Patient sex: M
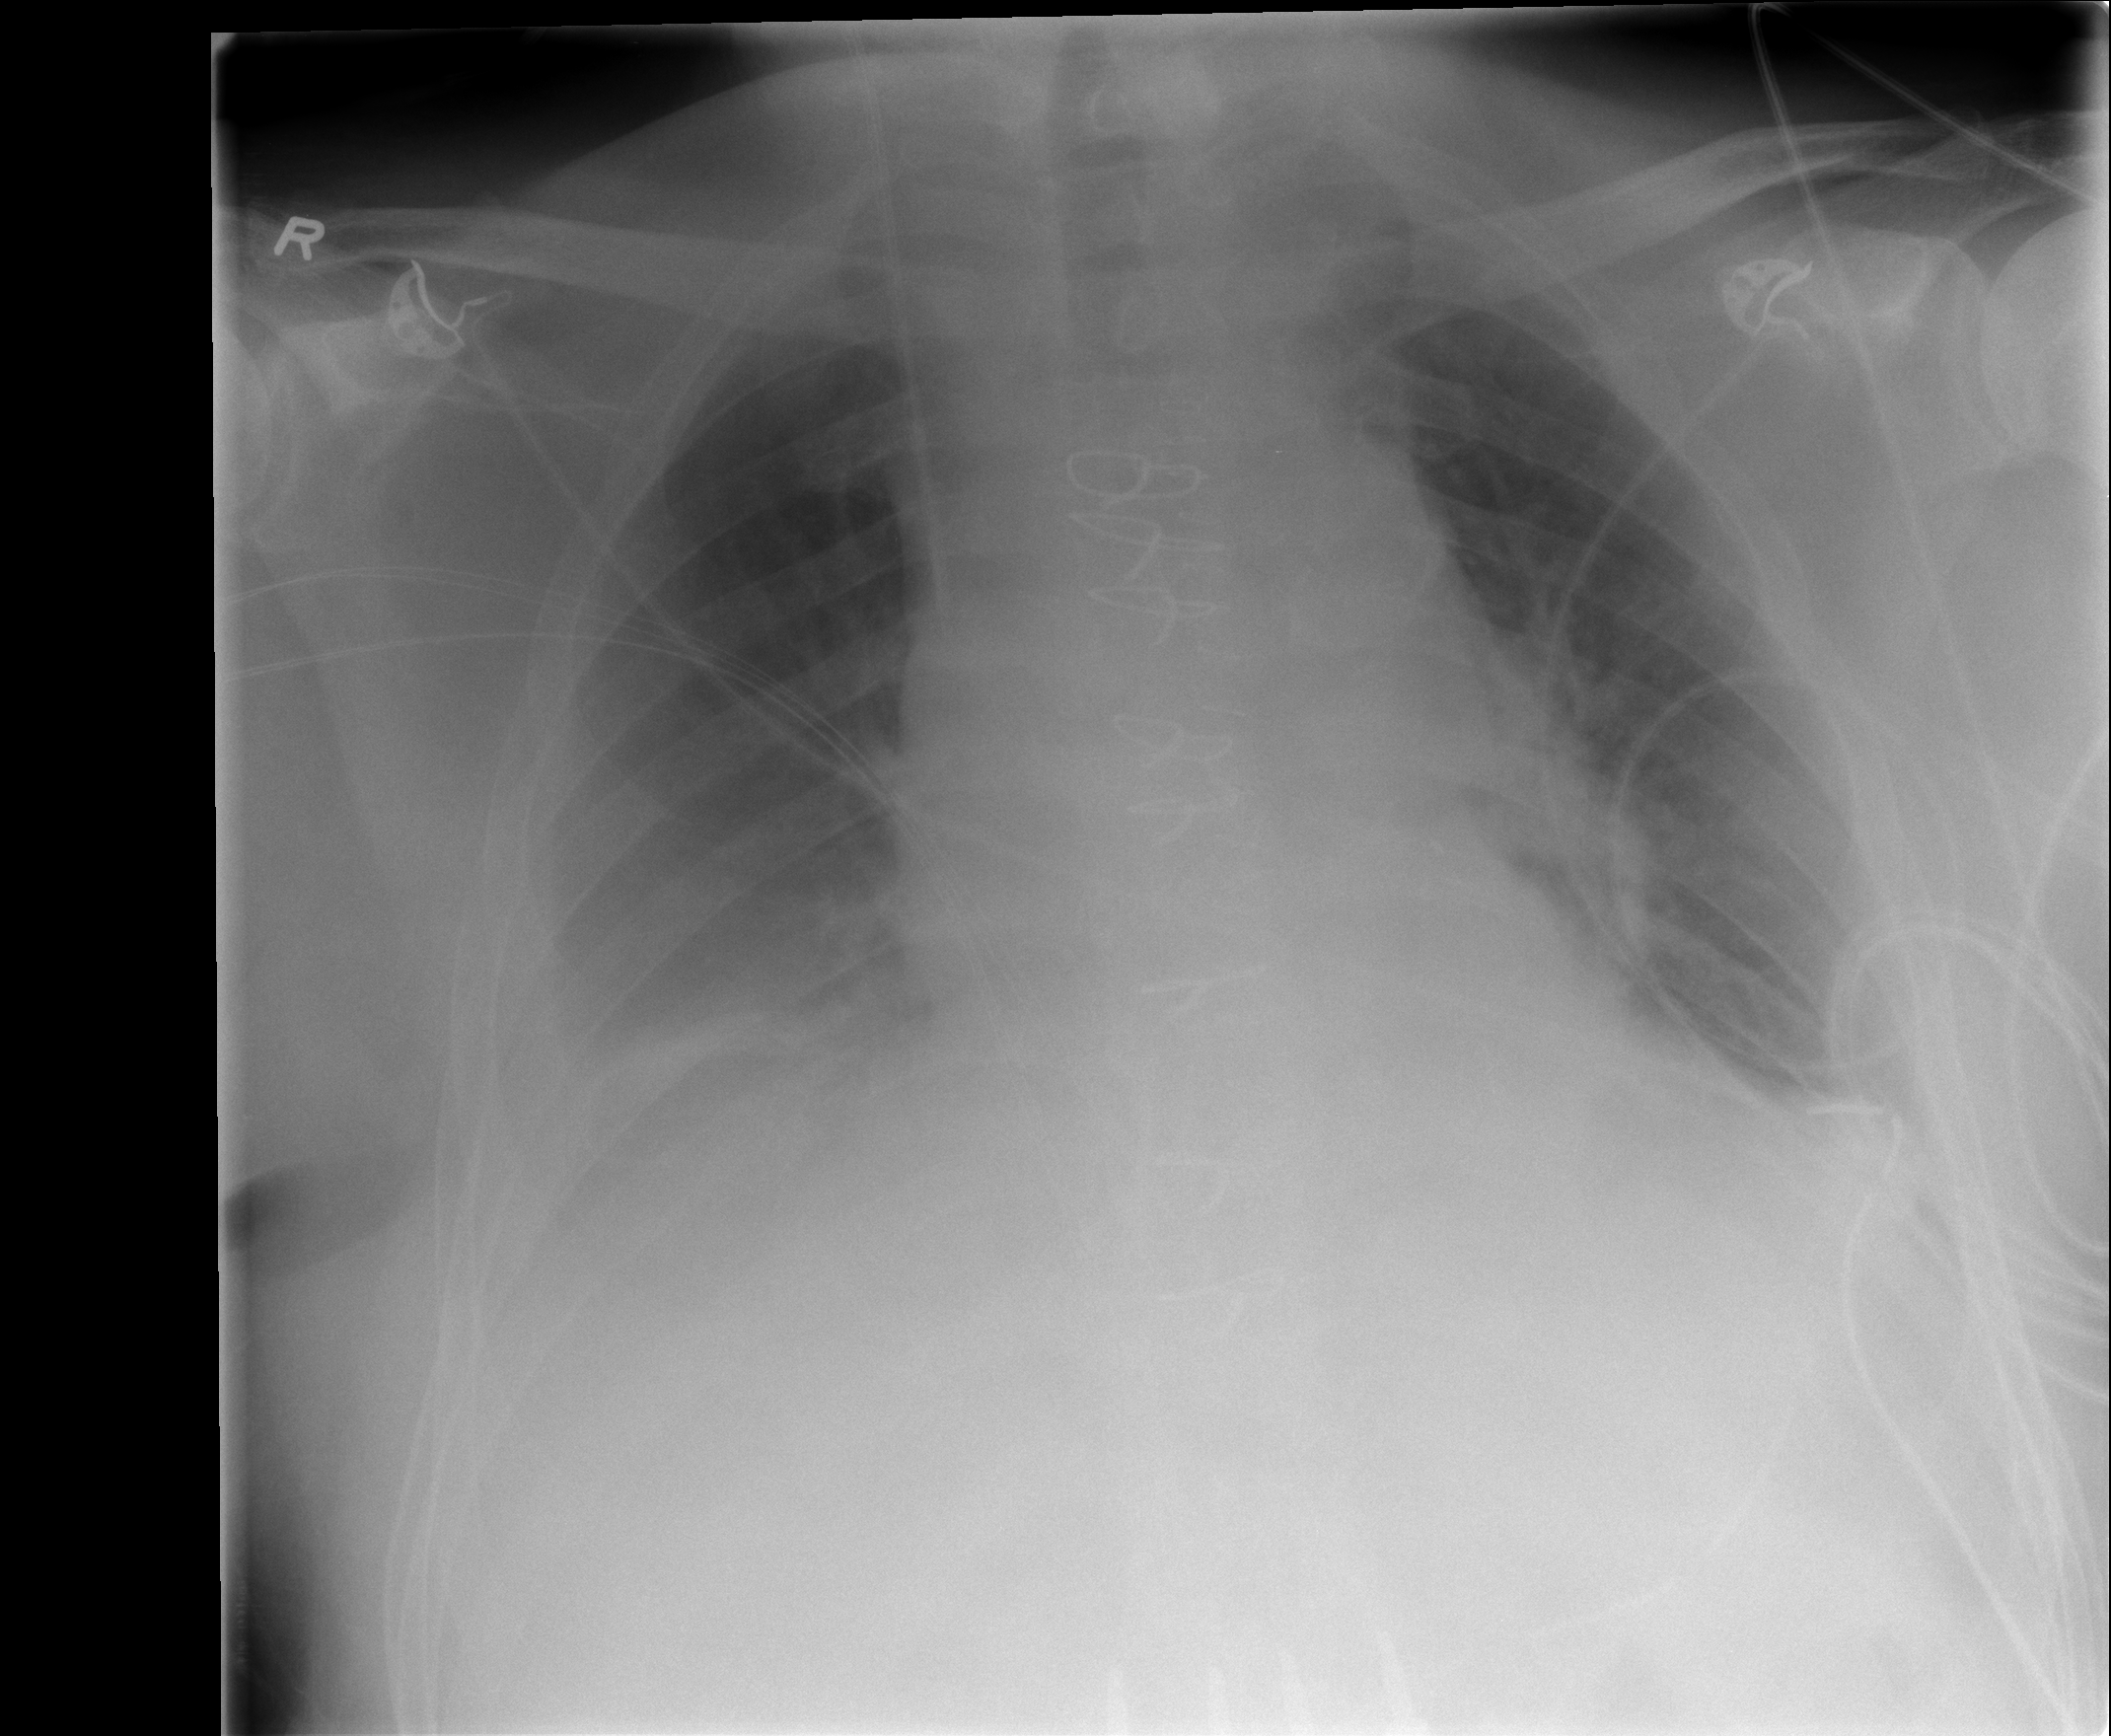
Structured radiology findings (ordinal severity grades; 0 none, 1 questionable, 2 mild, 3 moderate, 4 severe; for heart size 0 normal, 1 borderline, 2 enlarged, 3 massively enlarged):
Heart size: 2
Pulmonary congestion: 2
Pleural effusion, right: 2
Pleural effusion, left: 2
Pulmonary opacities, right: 0
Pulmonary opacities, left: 2
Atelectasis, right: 3
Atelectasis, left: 2